Aerial crown-view tile of a tropical tree (Barro Colorado Island, Panama), acquired 20241014:
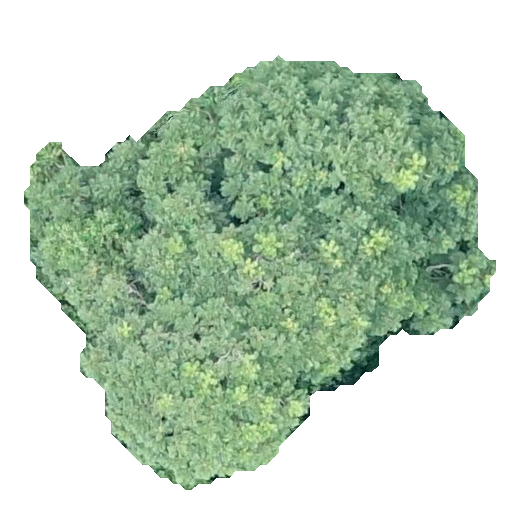
Species: Jacaranda copaia
GBIF accepted scientific name: Jacaranda copaia
Crown area: 202.453 m²